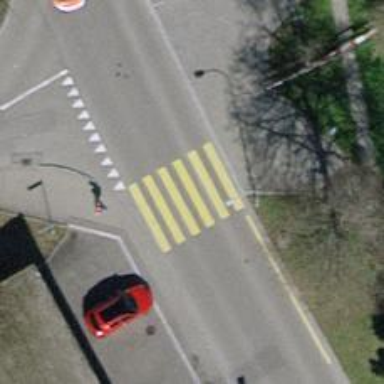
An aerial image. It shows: Uncontrolled crossing on the road.